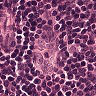
Metastatic tissue present: no